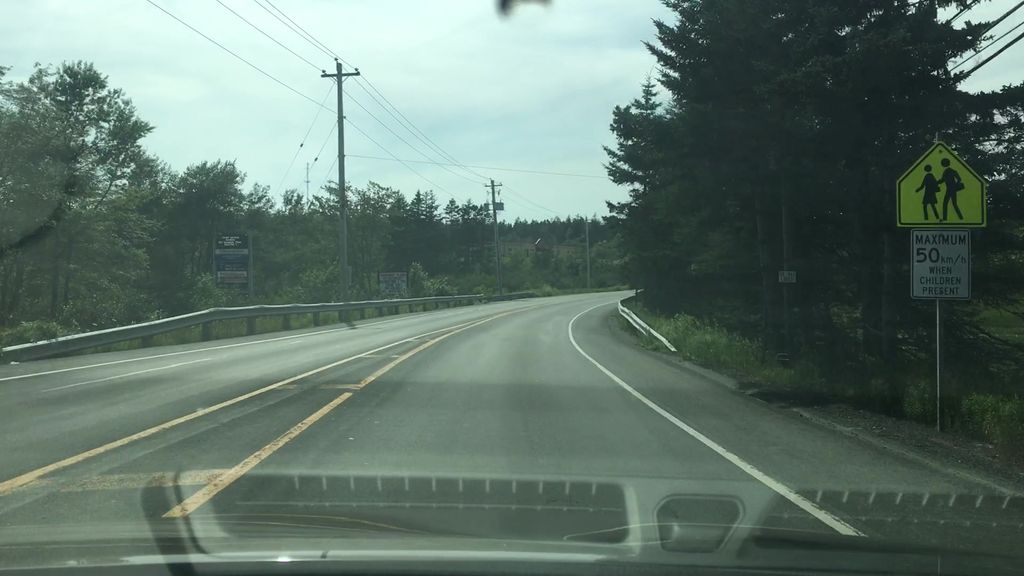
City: halifax